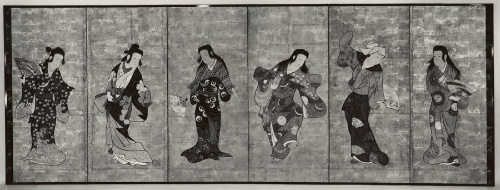
Title: 舞伎図屏風|Dancers
Date: late 17th–early 18th century
Object type: Screen
Classification: Paintings
Medium: Six-panel folding screen; ink, color, and gold on paper
Culture: Japan
Period: Edo period (1615–1868)
Dimensions: 50 3/16 in. × 11 ft. 4 5/16 in. (127.5 × 346.2 cm)
Department: Asian Art
Credit line: H. O. Havemeyer Collection, Bequest of Mrs. H. O. Havemeyer, 1929
Accession year: 1929
Repository: Metropolitan Museum of Art, New York, NY
Tags: Women|Dancers